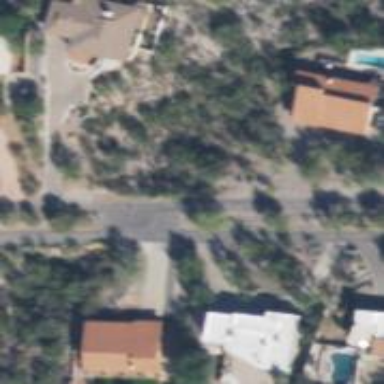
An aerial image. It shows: Residential road.